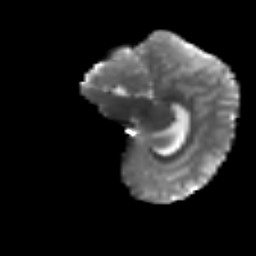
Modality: T2w
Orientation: sagittal
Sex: male
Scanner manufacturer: siemens
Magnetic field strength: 3 T
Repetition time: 5 s
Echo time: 0.071 s